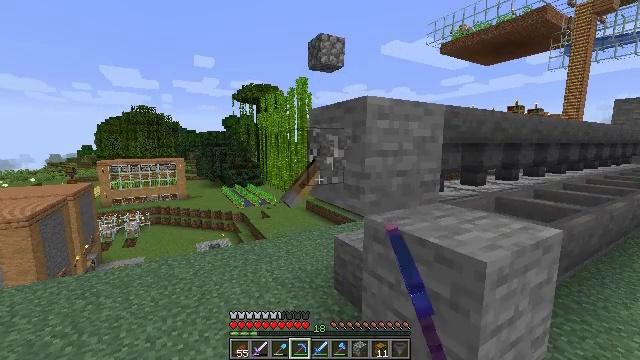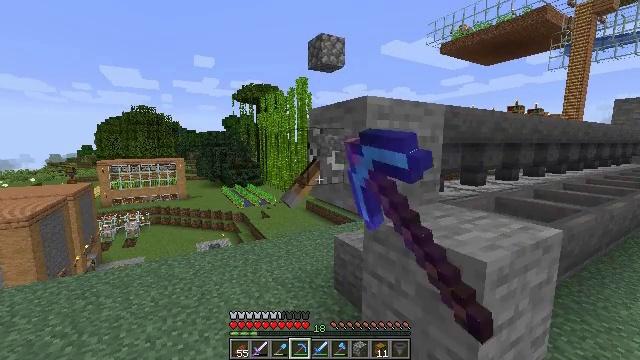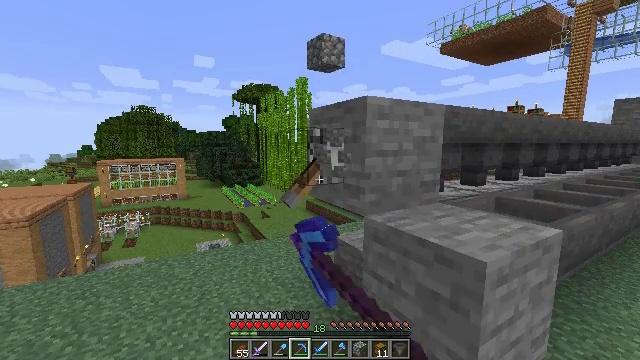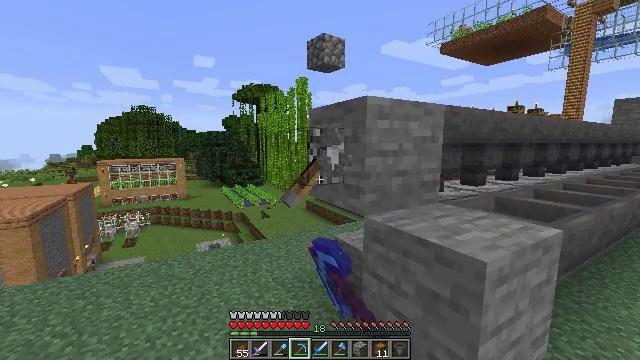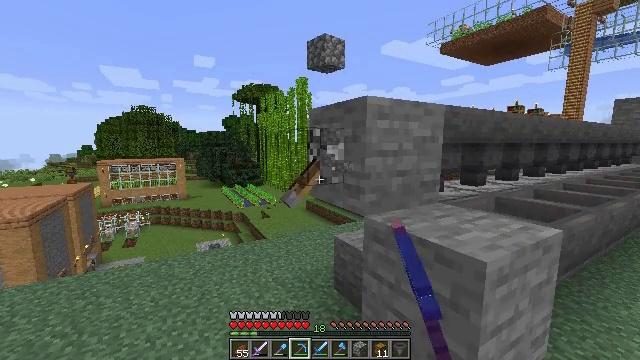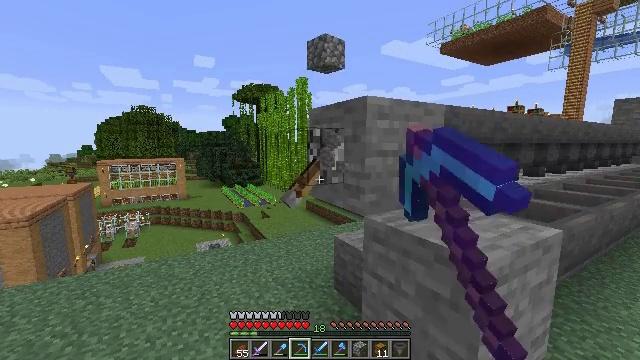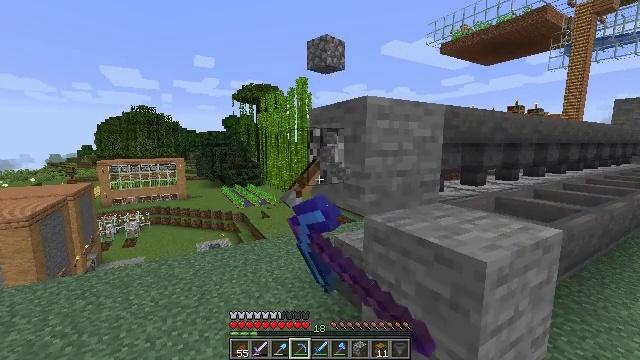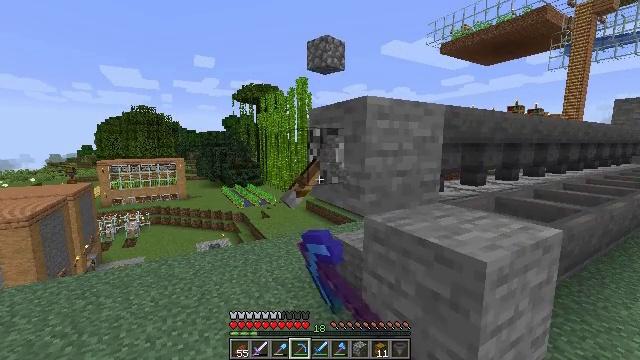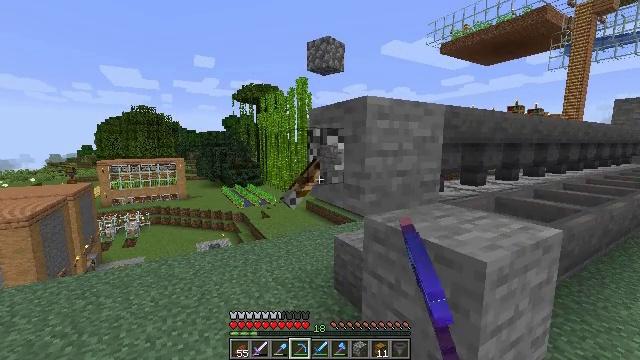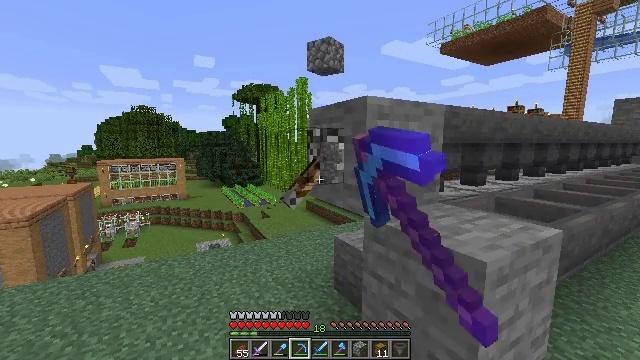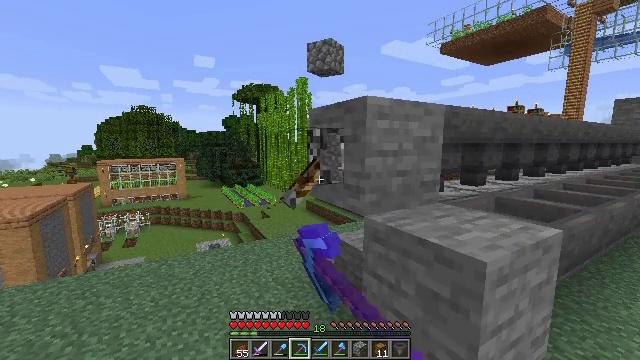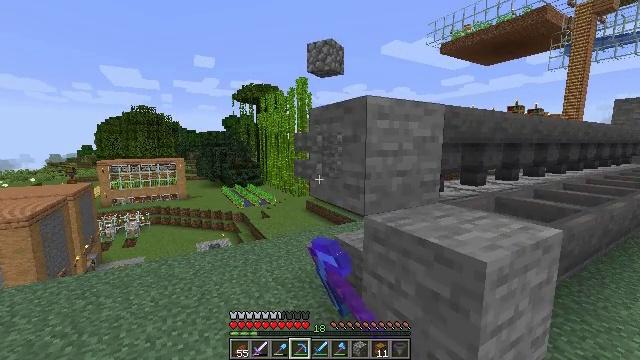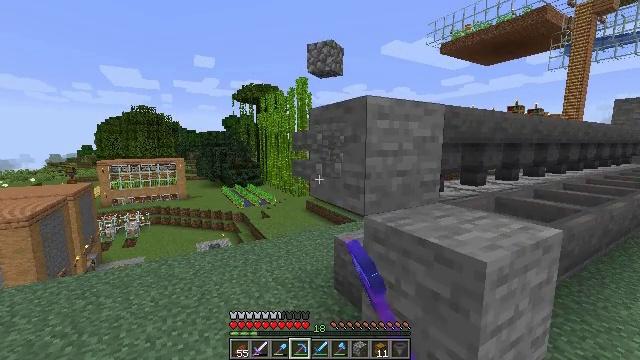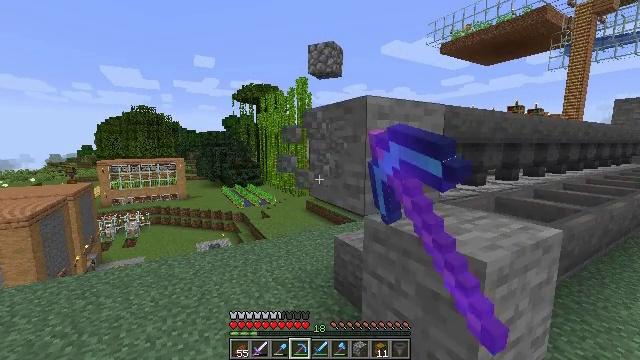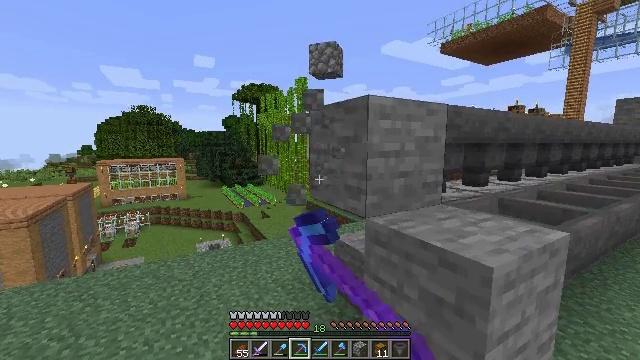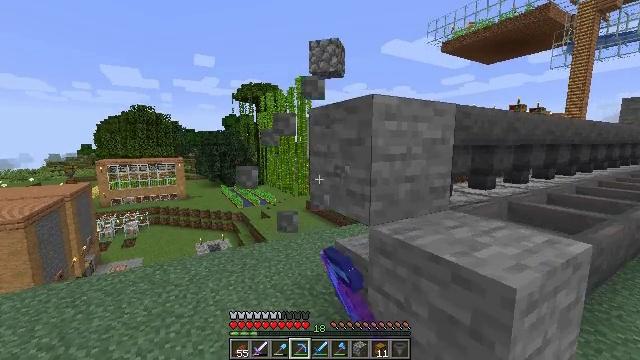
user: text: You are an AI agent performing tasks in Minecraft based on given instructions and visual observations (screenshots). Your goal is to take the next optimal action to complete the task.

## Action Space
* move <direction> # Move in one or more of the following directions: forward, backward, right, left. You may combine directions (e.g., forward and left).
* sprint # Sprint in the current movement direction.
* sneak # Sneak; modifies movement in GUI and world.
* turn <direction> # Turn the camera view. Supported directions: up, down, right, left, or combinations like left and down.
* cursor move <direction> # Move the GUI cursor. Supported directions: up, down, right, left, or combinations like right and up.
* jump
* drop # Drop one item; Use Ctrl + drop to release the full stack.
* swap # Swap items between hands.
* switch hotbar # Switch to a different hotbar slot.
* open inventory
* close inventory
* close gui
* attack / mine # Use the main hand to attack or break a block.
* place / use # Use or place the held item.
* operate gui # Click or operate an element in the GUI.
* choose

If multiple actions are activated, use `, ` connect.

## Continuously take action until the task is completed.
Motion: motion action
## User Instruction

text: Retrieve the lever from the wall.
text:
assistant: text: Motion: attack / mine
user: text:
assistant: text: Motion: attack / mine
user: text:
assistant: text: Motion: attack / mine
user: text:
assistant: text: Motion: attack / mine
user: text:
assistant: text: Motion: attack / mine
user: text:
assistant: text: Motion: attack / mine
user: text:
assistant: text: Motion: attack / mine
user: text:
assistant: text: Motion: attack / mine
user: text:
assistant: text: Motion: attack / mine
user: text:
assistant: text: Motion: attack / mine
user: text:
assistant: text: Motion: attack / mine
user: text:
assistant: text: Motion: attack / mine
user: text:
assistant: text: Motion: attack / mine
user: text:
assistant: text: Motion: move forward
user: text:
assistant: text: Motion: move forward
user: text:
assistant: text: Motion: no_op